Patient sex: F
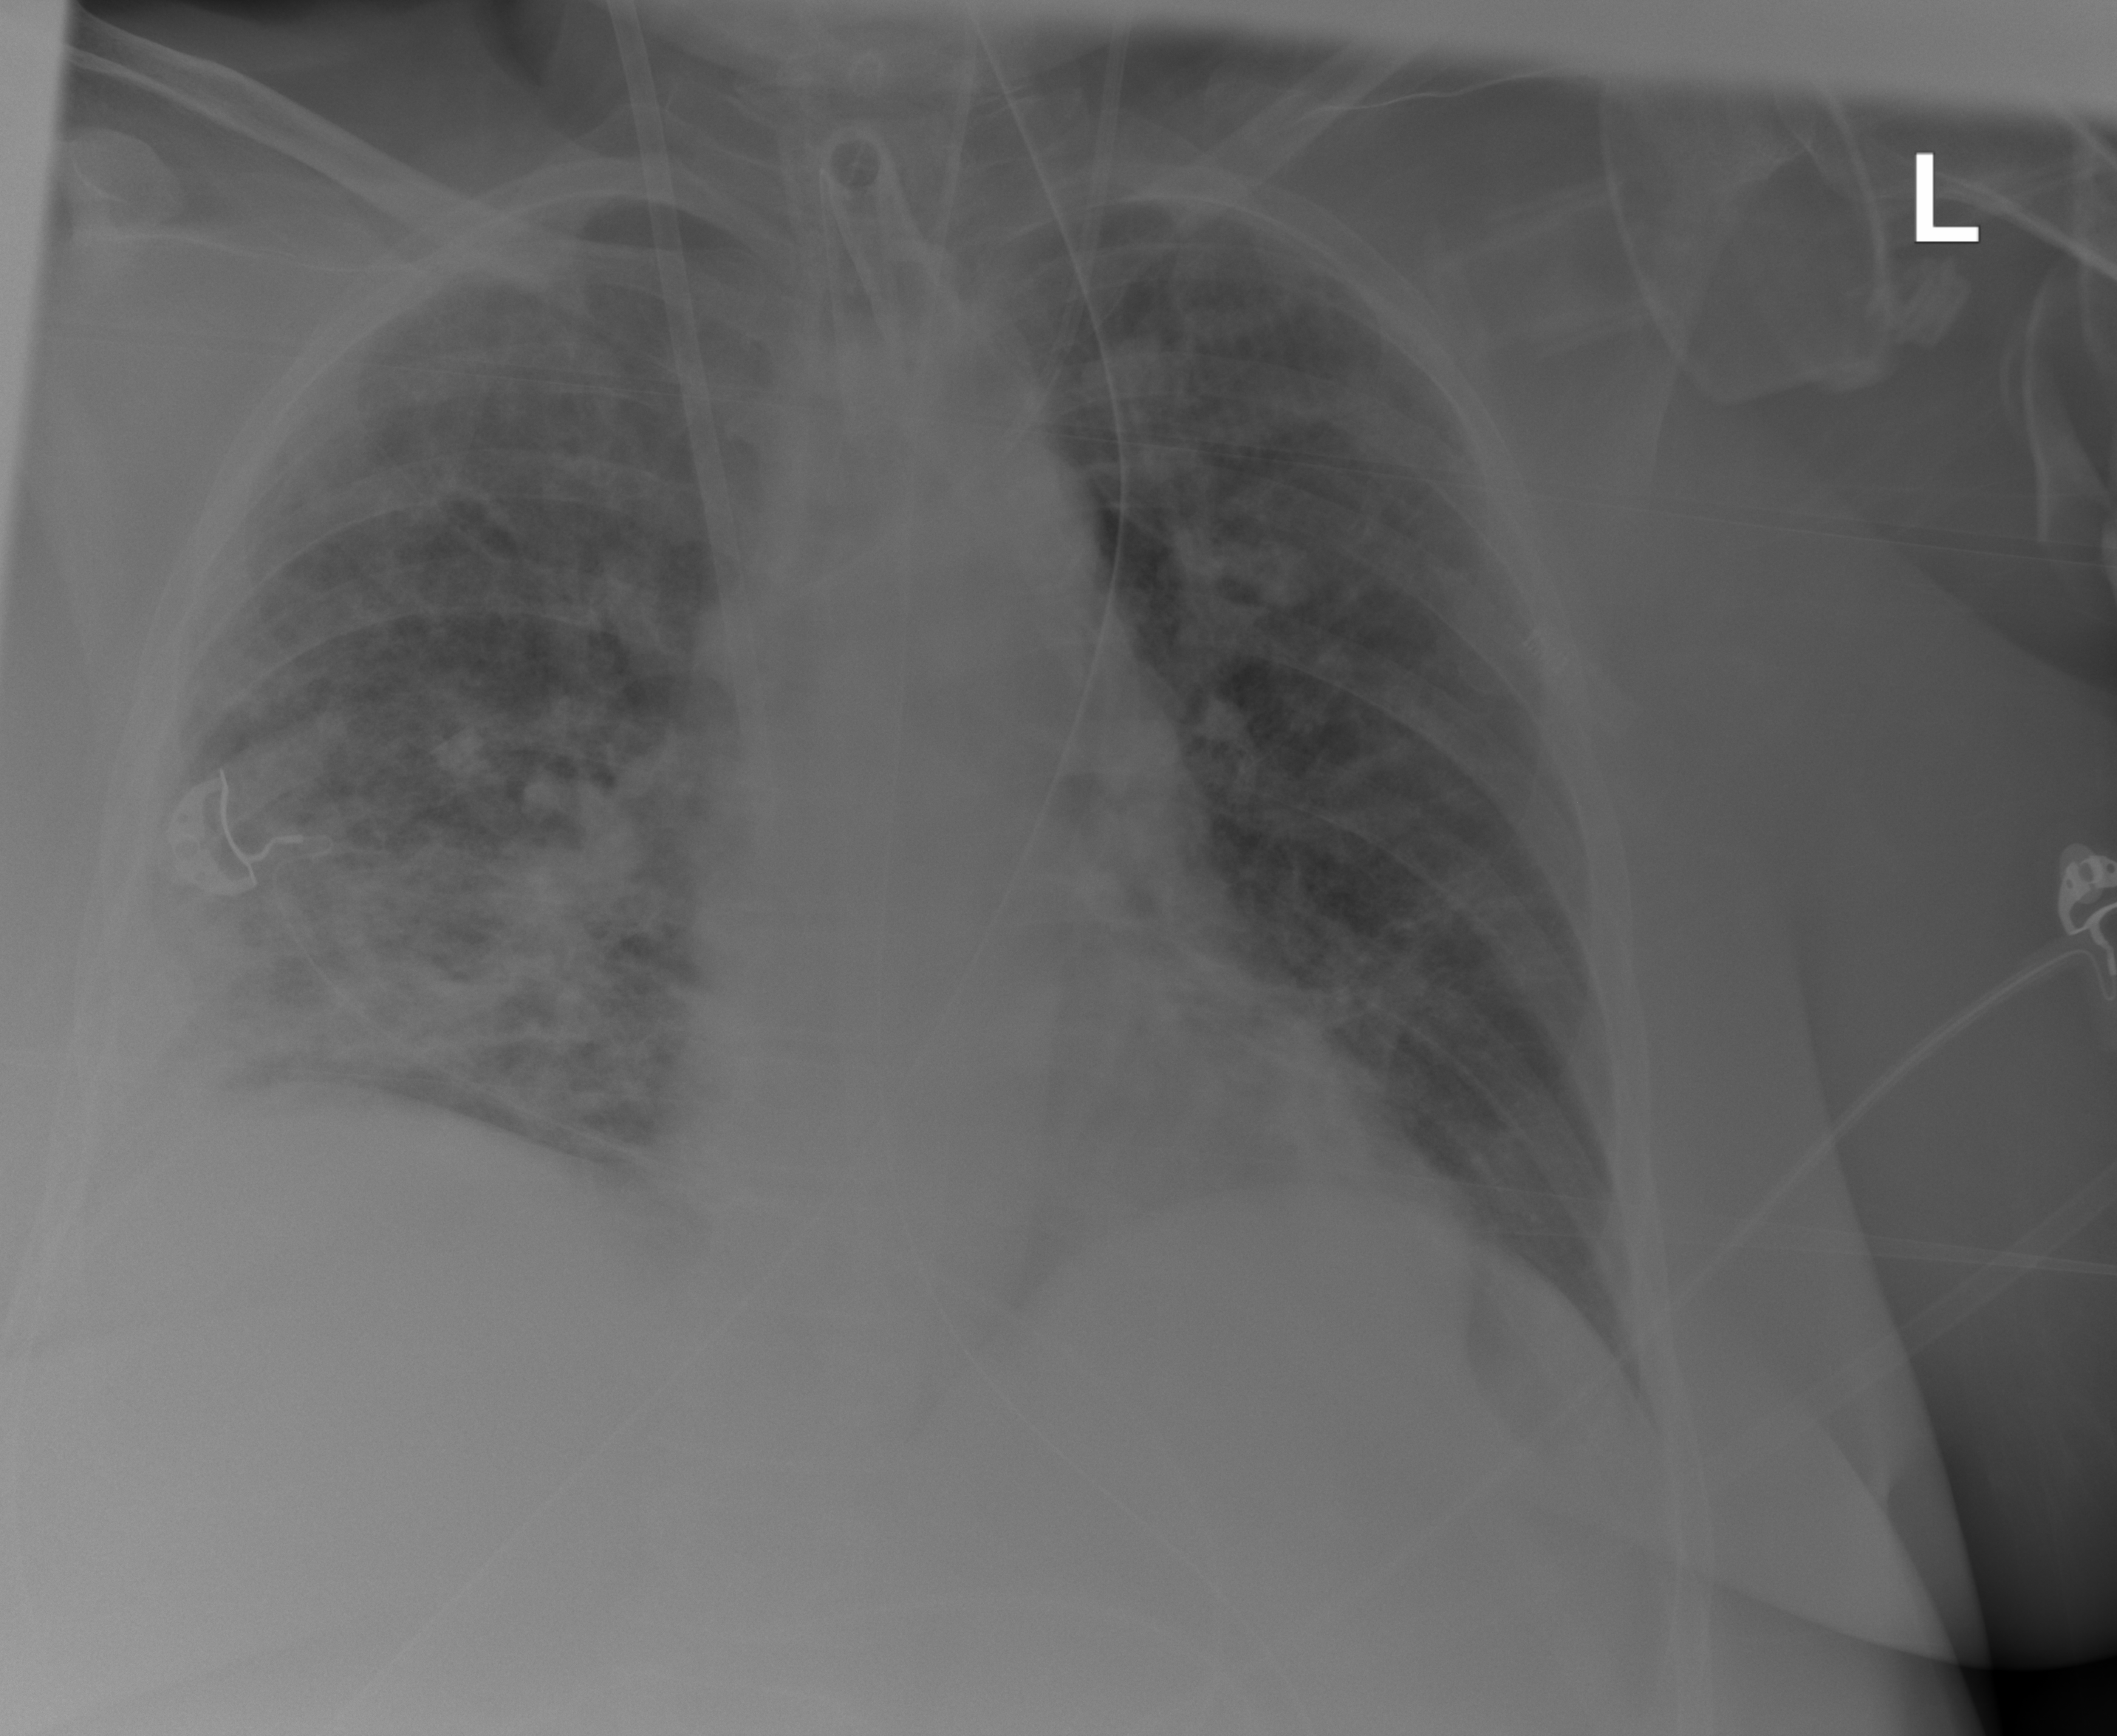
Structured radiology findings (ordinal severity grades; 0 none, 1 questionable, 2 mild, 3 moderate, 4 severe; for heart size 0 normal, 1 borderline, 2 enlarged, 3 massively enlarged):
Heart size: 0
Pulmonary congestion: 0
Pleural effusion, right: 1
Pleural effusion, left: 0
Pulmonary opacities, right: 3
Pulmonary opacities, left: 2
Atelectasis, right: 3
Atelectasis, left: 0